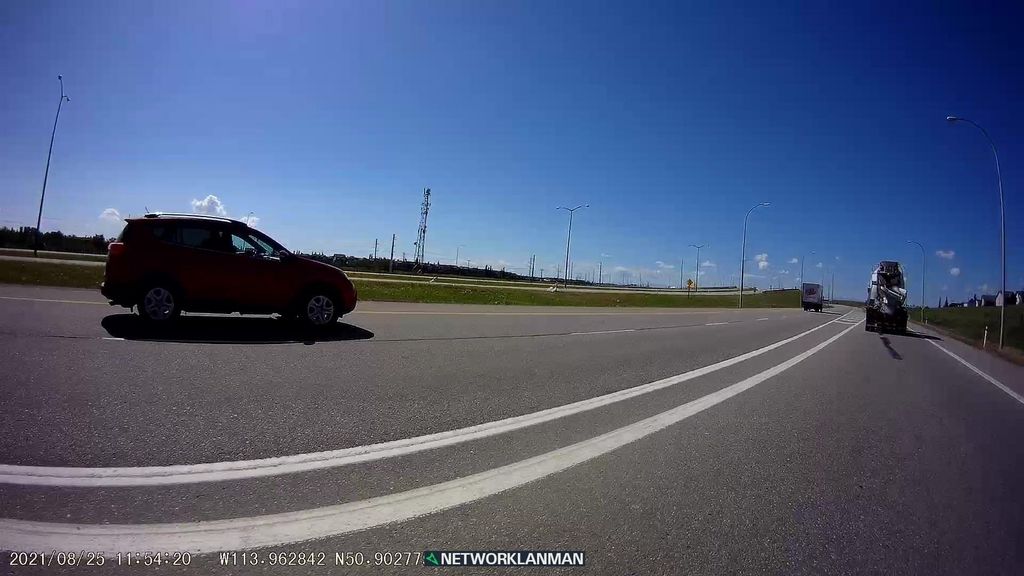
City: calgary